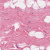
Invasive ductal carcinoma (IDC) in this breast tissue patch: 0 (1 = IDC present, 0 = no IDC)